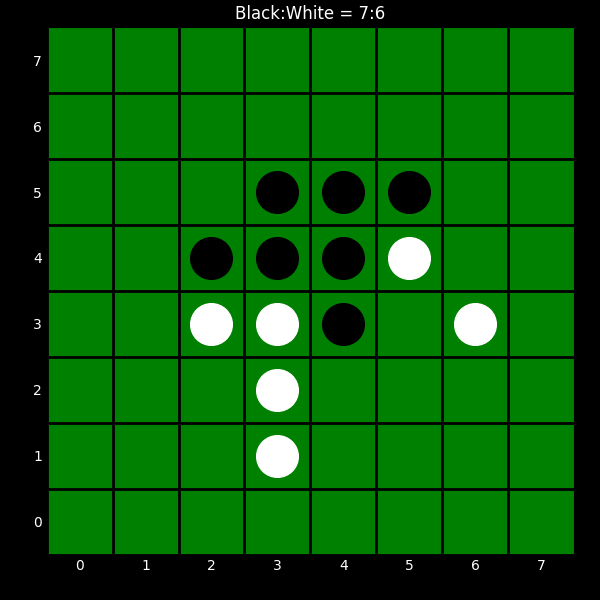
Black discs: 7
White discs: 6